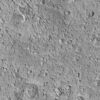
Label: not_dusty